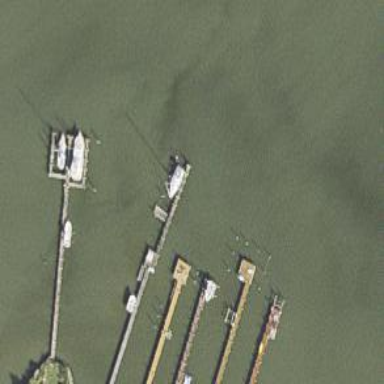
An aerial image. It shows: Man-made pier.